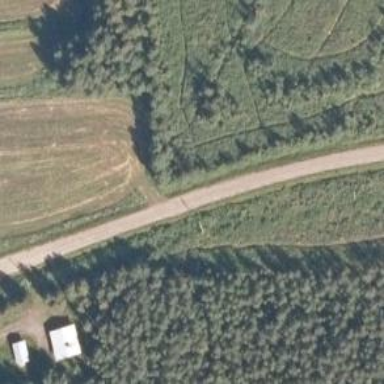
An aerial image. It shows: Tertiary road.